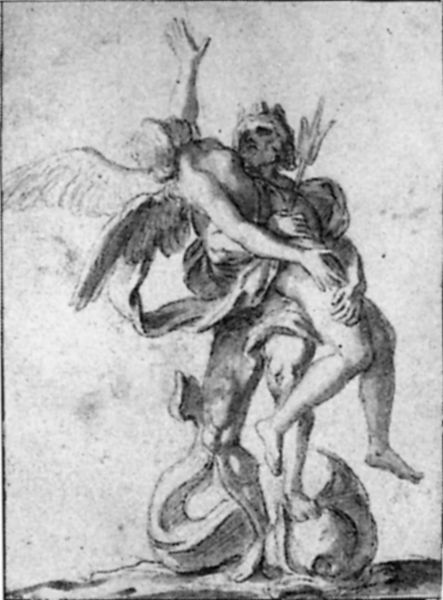
Titel: Neptun entführt eine geflügelte Nymphe
Künstler: Charles Le Brun
Institution: Paris, Musée du Louvre
Schlagwörter: akt, flügel, gott, mann, frau, skizze, zeichnung, tuch, mensch, gewand, stoff, krone, engel, beine, grafik, graphik, muskeln, wade, waden, raub, entwurf, götter, nymphe, pfeil, enackt